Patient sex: F
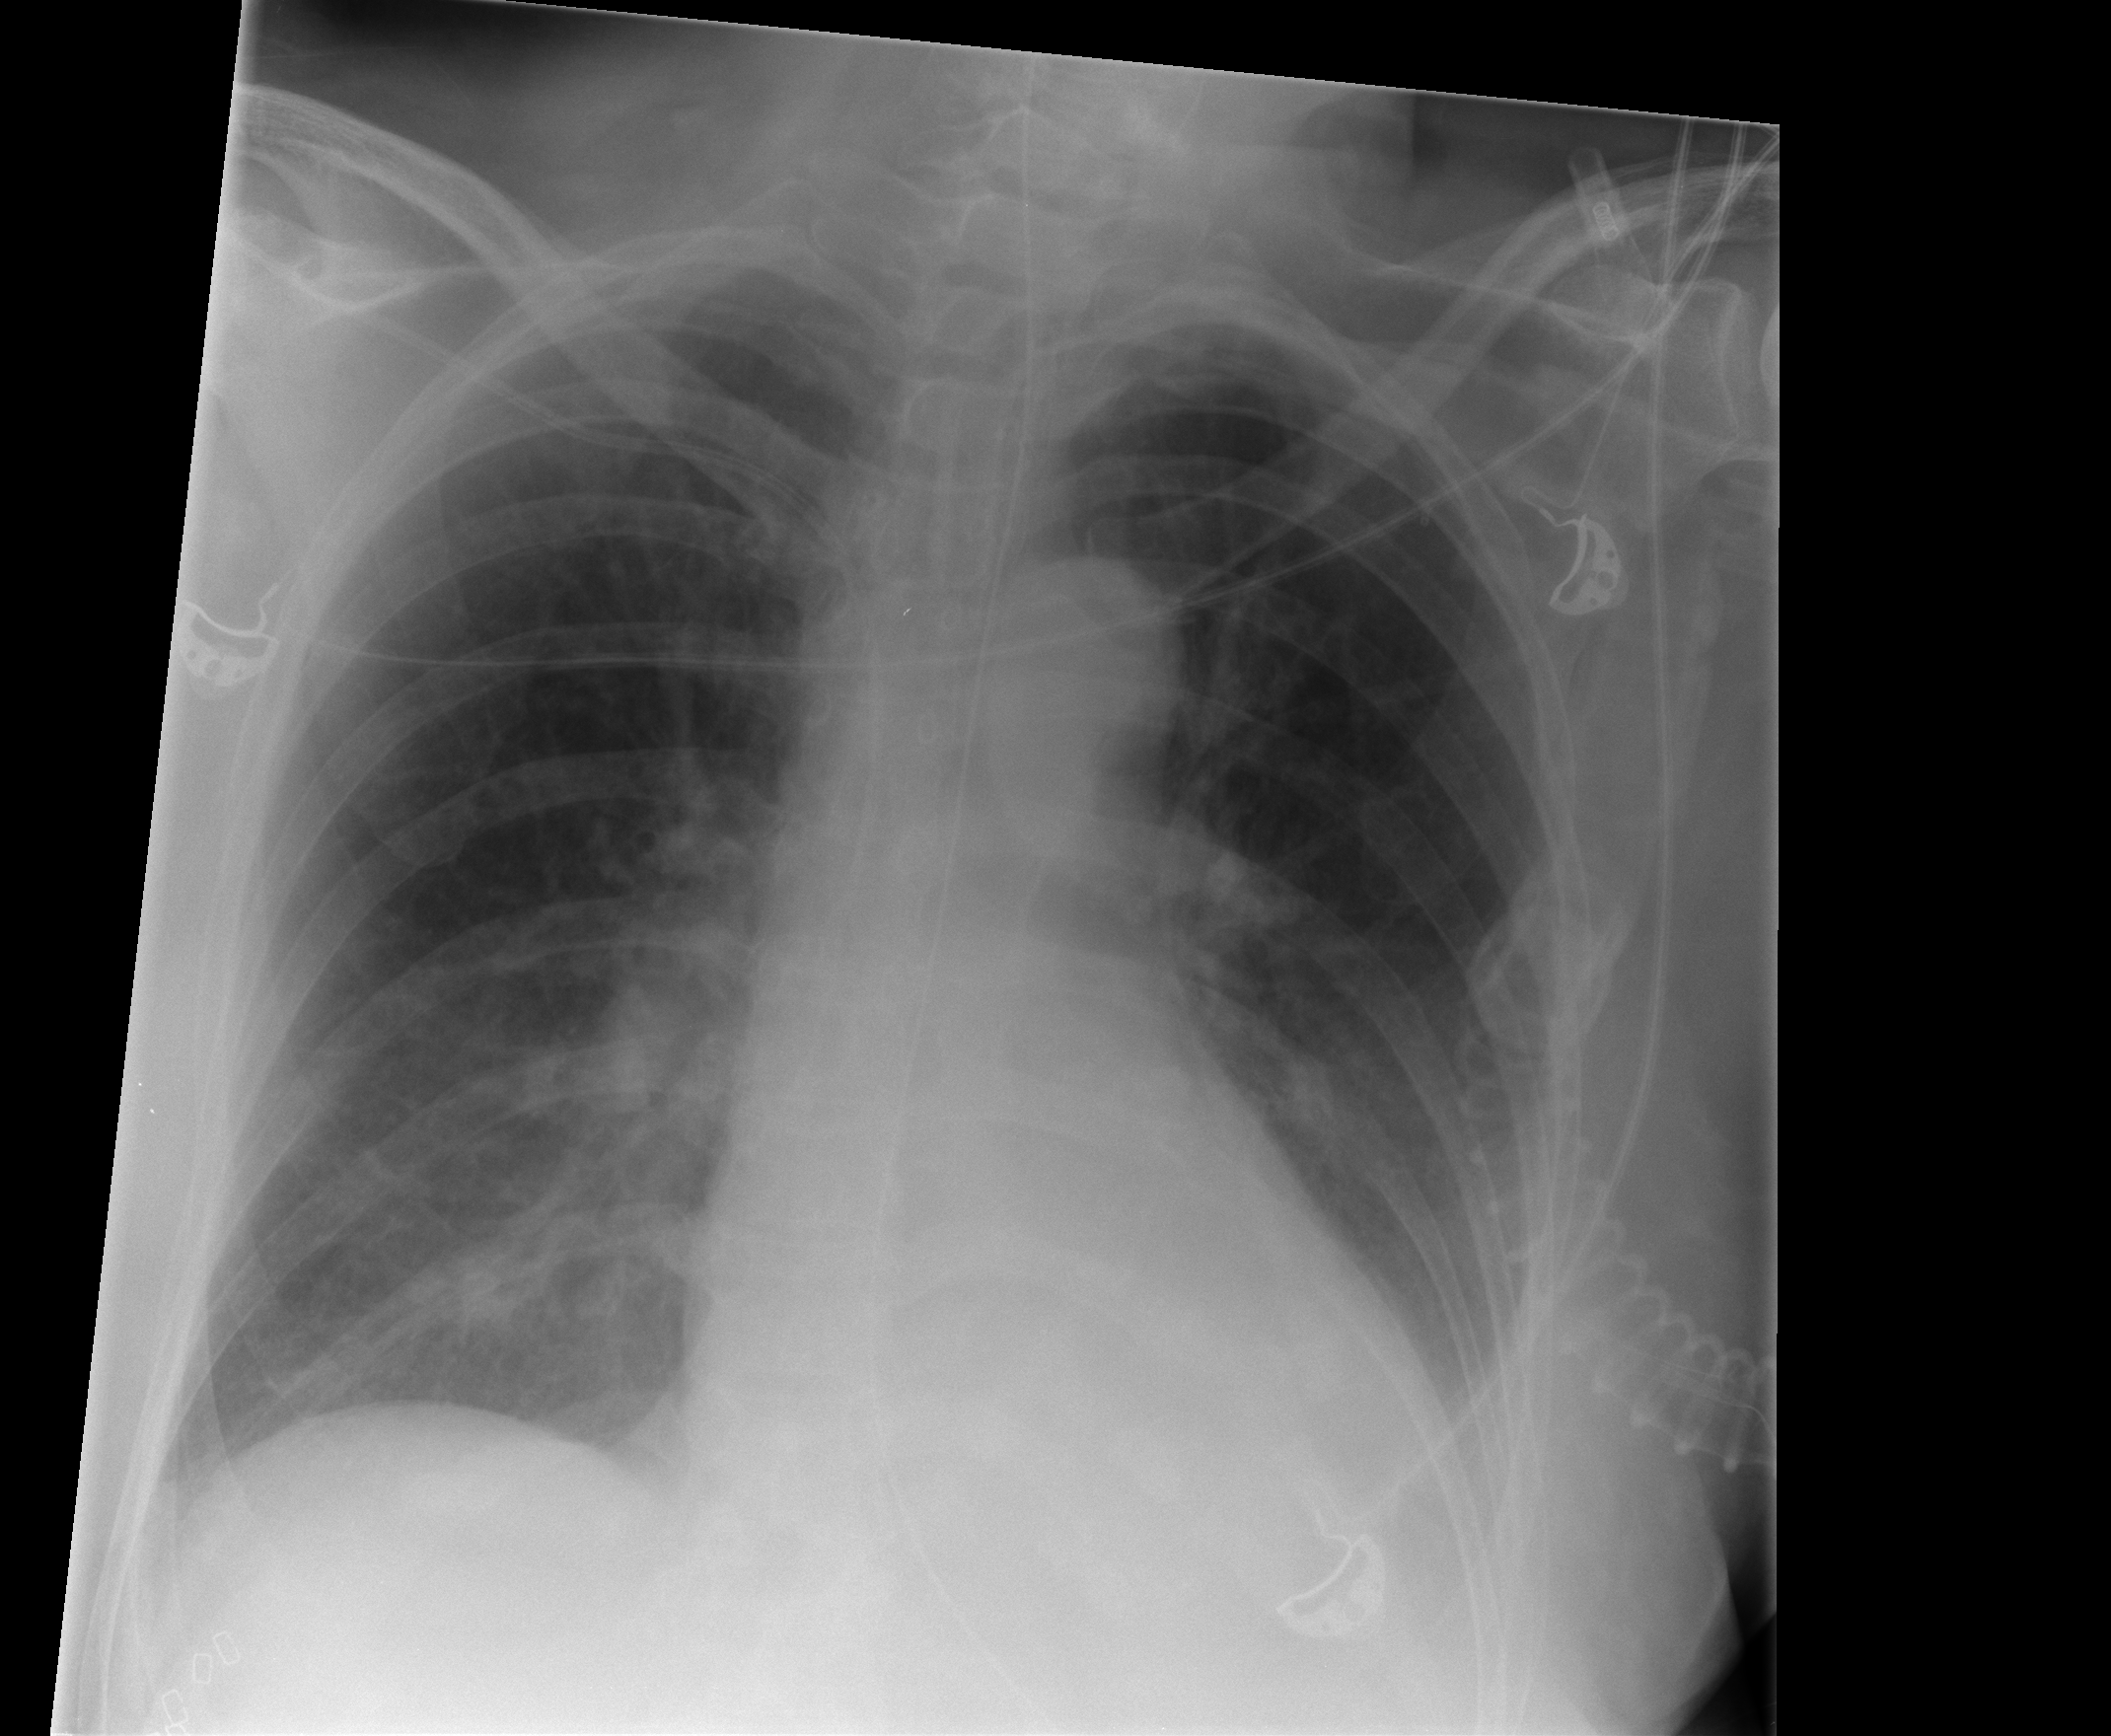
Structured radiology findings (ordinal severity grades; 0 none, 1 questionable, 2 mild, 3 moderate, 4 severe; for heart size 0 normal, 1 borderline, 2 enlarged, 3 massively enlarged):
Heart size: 0
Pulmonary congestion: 0
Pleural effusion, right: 1
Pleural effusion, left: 2
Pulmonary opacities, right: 0
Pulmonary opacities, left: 0
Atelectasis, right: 0
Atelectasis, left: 0